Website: crate-barrel
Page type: delivery-shipping
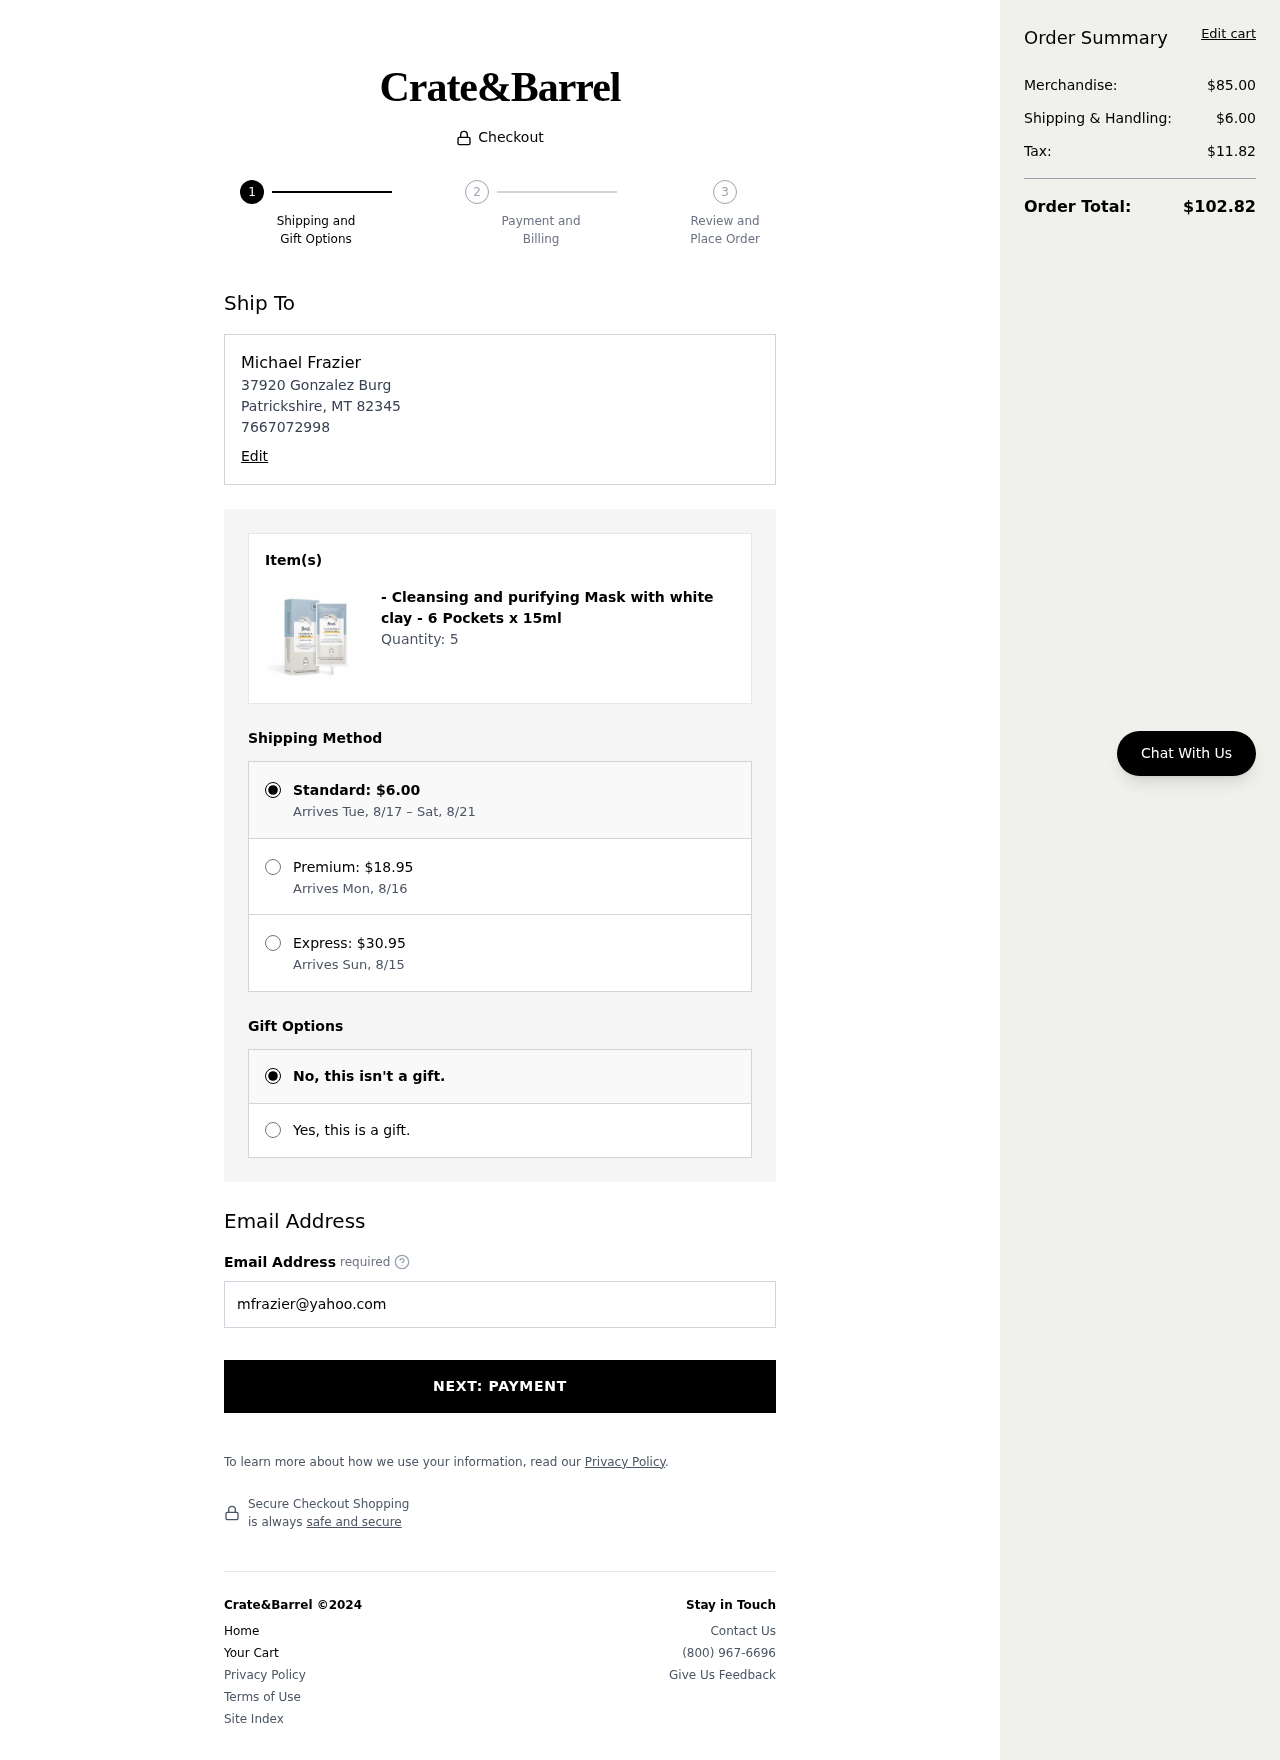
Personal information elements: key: PII_EMAIL
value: mfrazier@yahoo.com
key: PII_FULLNAME
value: Michael Frazier
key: PII_PHONE
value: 7667072998
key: PII_STREET
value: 37920 Gonzalez Burg
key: PII_CITY_STATE_ZIP
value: Patrickshire, MT 82345
Product elements: key: PRODUCT1_NAME
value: - Cleansing and purifying Mask with white clay - 6 Pockets x 15ml
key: PRODUCT1_QUANTITY
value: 5
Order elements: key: ORDER_SHIPPING_COST
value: $6.00
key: ORDER_SHIPPING_DATE
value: Arrives Tue, 8/17 – Sat, 8/21
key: ORDER_PREMIUM_SHIPPING
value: $18.95
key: ORDER_PREMIUM_DATE
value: Arrives Mon, 8/16
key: ORDER_EXPRESS_SHIPPING
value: $30.95
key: ORDER_EXPRESS_DATE
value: Arrives Sun, 8/15
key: ORDER_SUBTOTAL
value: $85.00
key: ORDER_TAX
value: $11.82
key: ORDER_TOTAL
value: $102.82